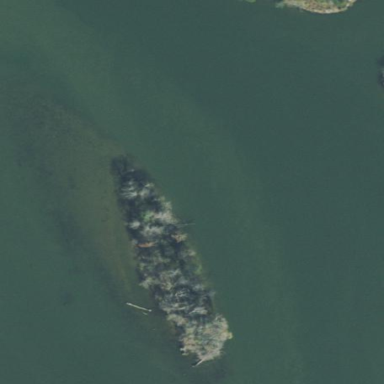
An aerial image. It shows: Islet.